Brain MRI, t1w sequence, axial 2D slice.
Patient: age 34, sex F, weight 95 kg, height 1.95 m
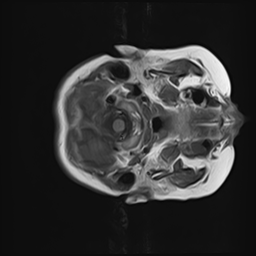